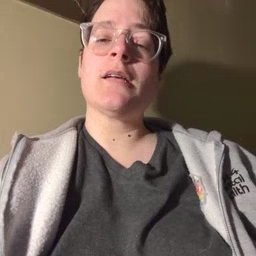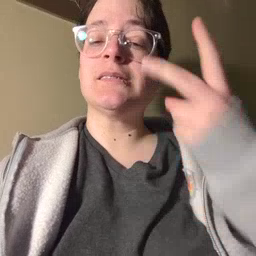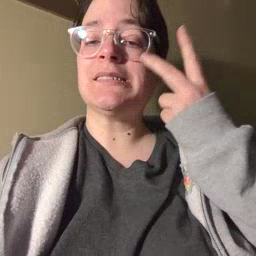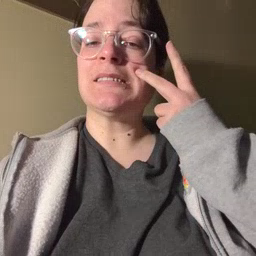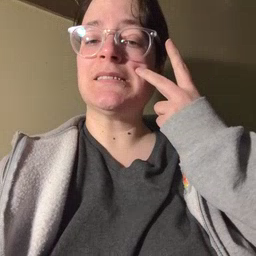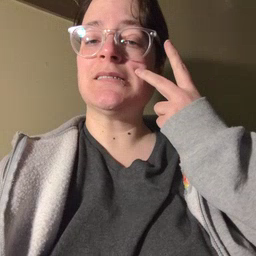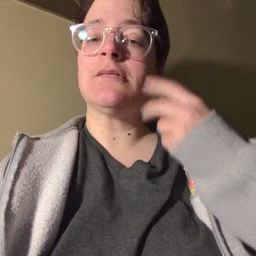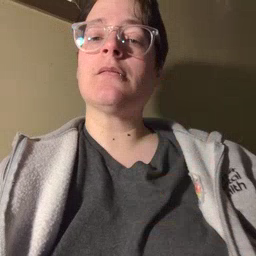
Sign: see